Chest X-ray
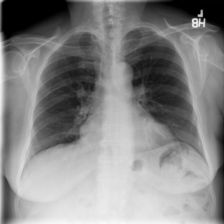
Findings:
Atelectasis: negative
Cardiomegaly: negative
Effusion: negative
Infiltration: negative
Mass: negative
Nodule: negative
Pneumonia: negative
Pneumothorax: negative
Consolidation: negative
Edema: negative
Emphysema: negative
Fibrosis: negative
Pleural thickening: negative
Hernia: negative